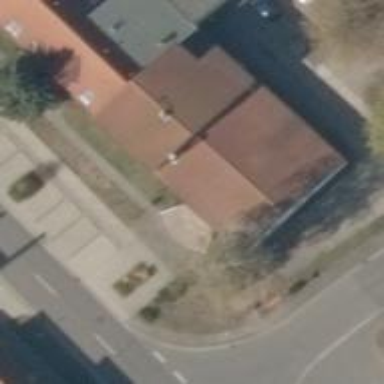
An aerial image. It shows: Fast food restaurant located in building.